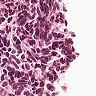
Metastatic tissue present: no